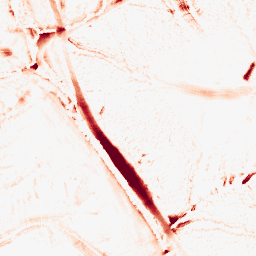
Category: morphological
Decomposition family: morphological_diamond
Decomposition parameters: operation: opening
radius: 10
Upsampling method: regularized
Upsampling parameters: scale: 4
lambda_reg: 0.01
Upsampling scale: 4